Aerial crown-view tile of a tropical tree (Barro Colorado Island, Panama), acquired 20250414:
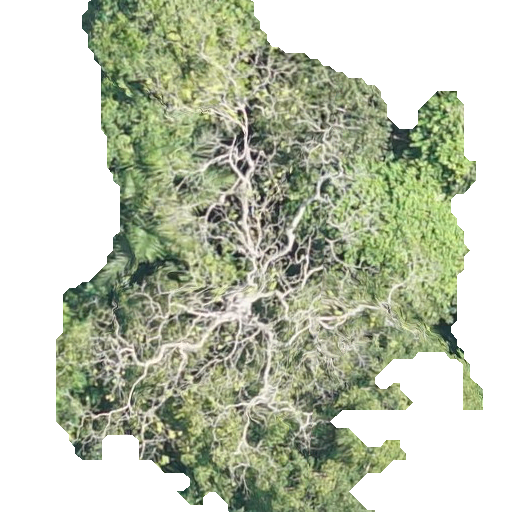
Species: Astronium graveolens
GBIF accepted scientific name: Astronium graveolens
Crown area: 243.652 m²